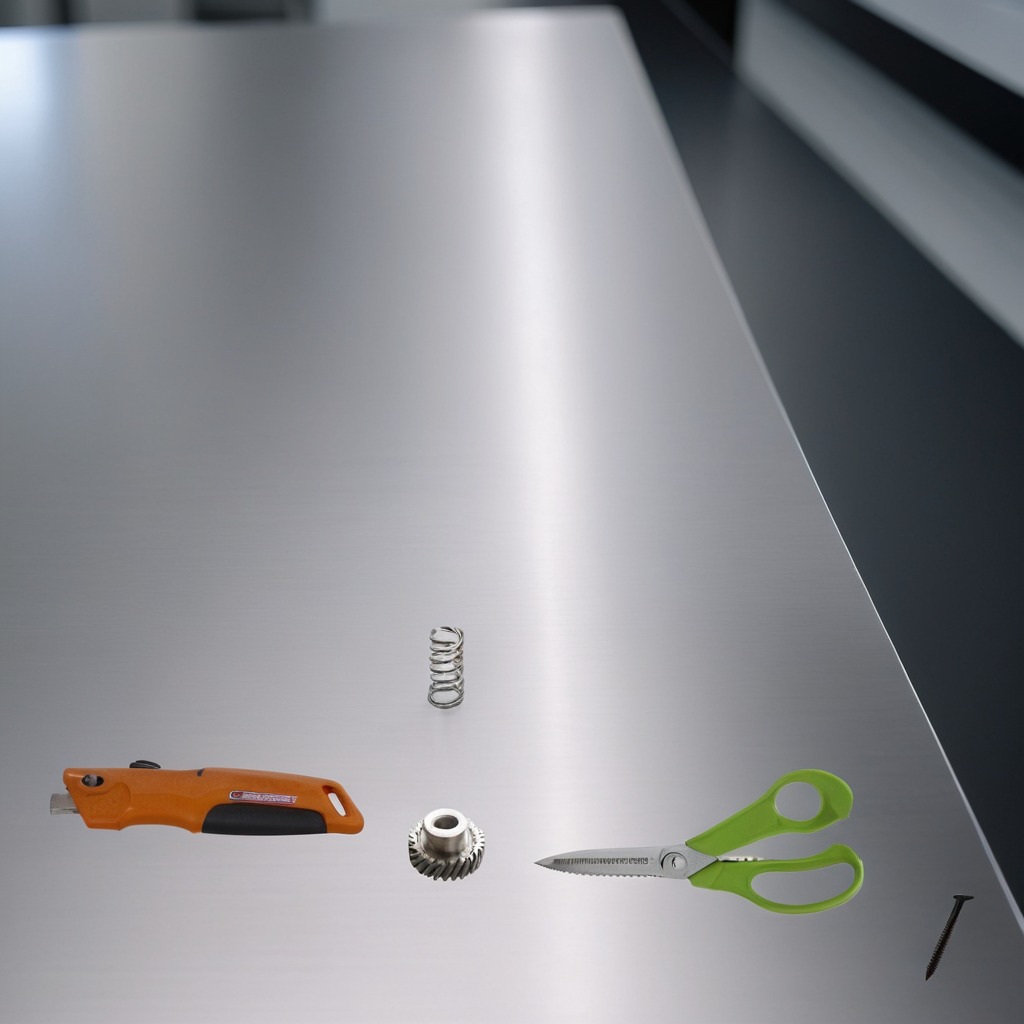
A steel gear with teeth, a utility knife, a metal machine screw, a coiled metal spring, and a pair of scissors are lying on a stainless steel table in a high-end prototyping lab.